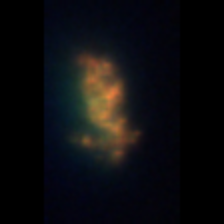
Taxon: Unknown_detritus
Group: Unknown